Field crop: maize
Growth stage: 2
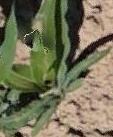
Species: maize